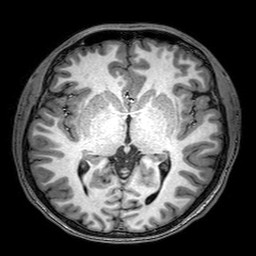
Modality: T1w
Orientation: coronal
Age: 19
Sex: male
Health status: healthy
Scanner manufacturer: philips
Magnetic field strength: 3 T